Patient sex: M
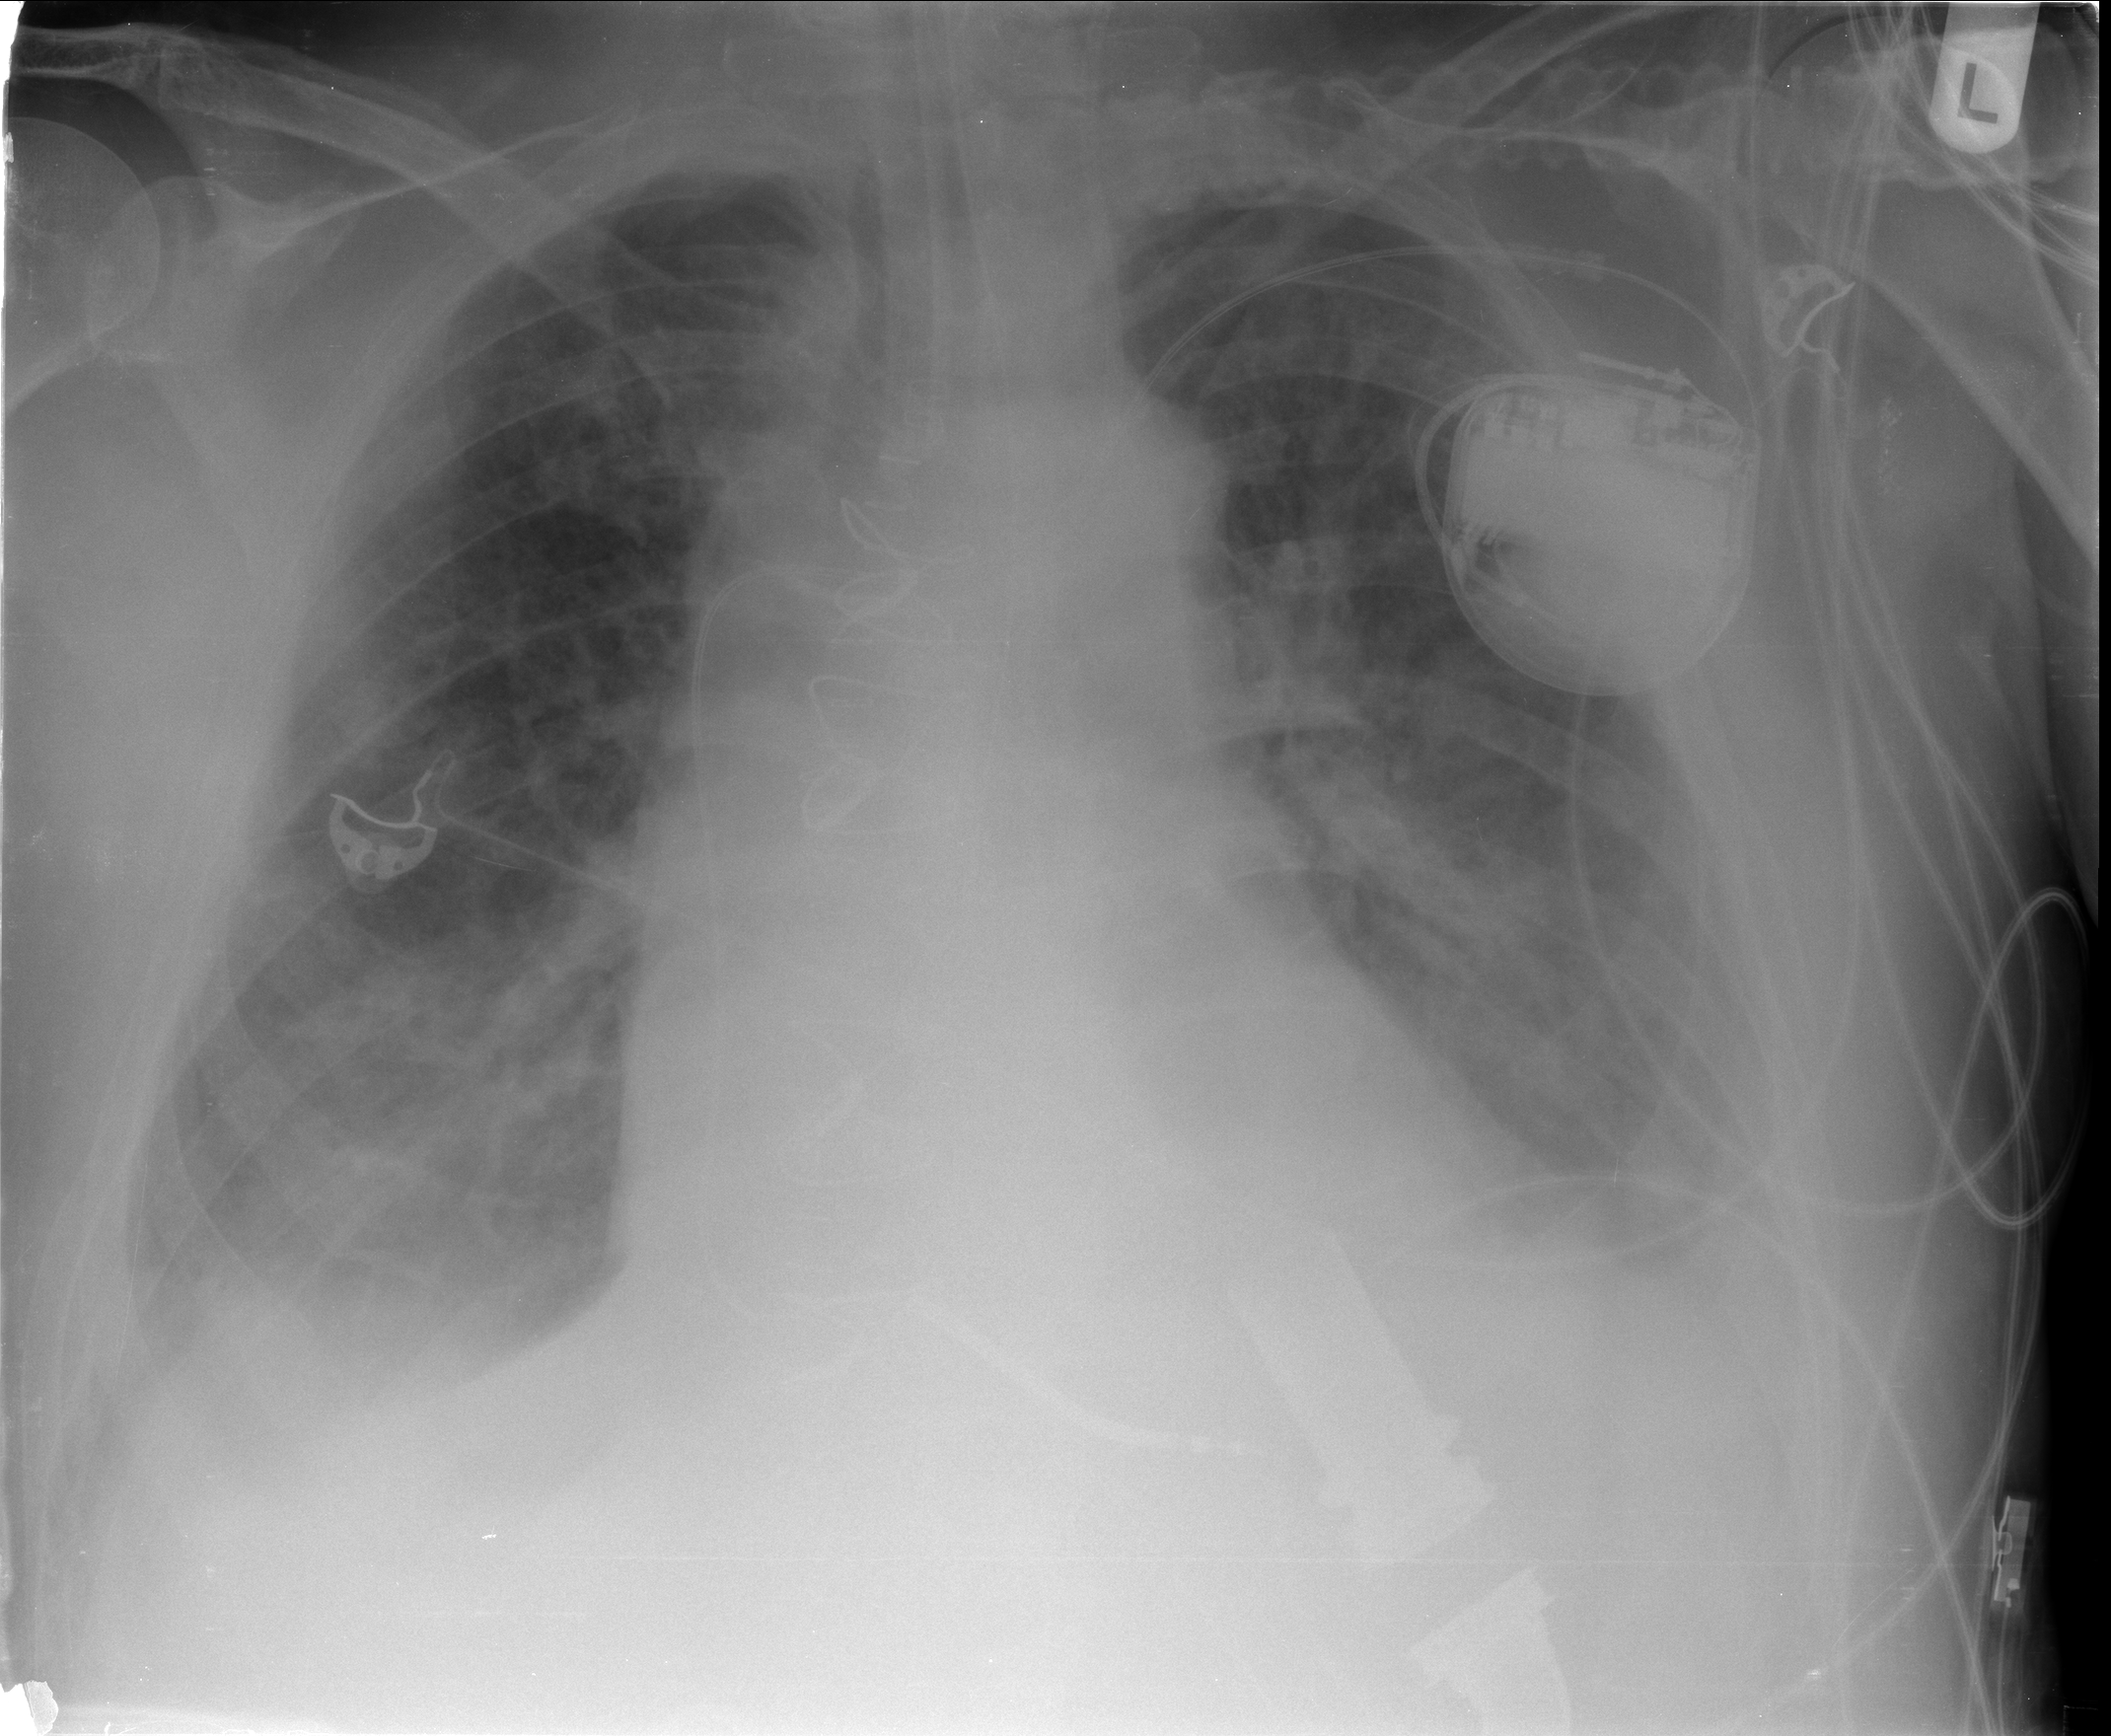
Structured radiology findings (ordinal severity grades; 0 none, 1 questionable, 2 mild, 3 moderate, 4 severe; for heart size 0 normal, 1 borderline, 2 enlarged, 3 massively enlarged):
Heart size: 2
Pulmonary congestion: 3
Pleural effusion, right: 2
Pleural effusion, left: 2
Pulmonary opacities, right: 0
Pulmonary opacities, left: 0
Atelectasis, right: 2
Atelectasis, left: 2